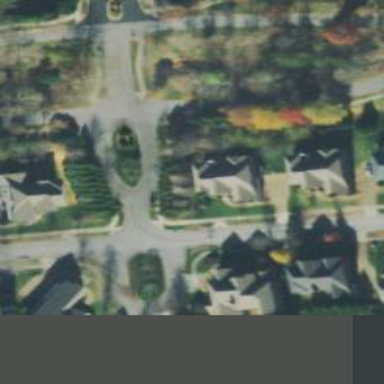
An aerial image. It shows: Residential road.